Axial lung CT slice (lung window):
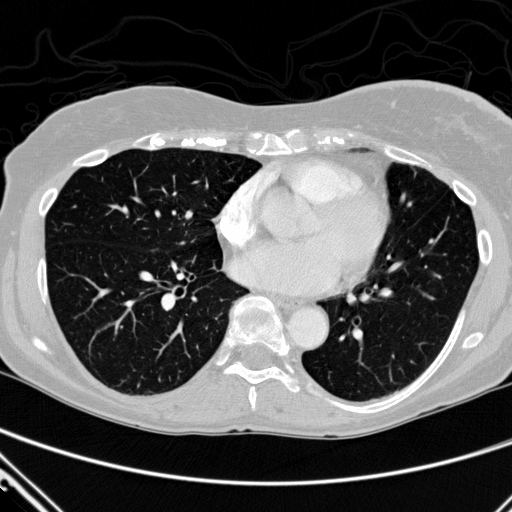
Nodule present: no